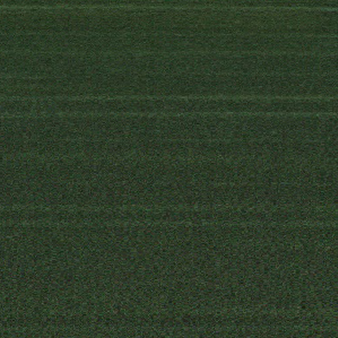
Label: other